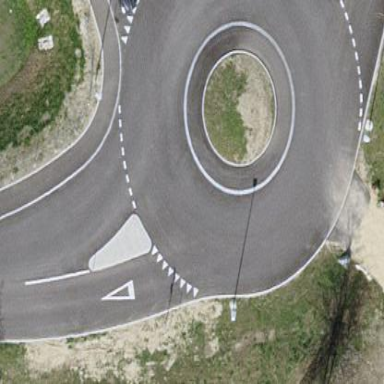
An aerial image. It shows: Unclassified road leading to roundabout junction.